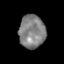
Tissue: prostate
Cell type: T cells
Senescence score: 0.3602
Nuclear area (px): 856
Mean DAPI intensity: 128.307